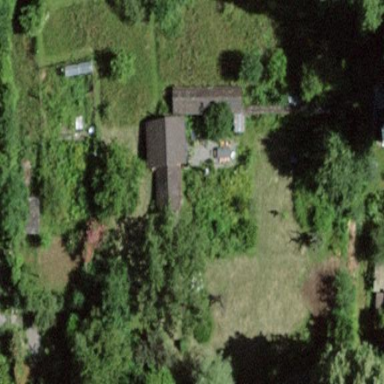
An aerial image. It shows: Shed.